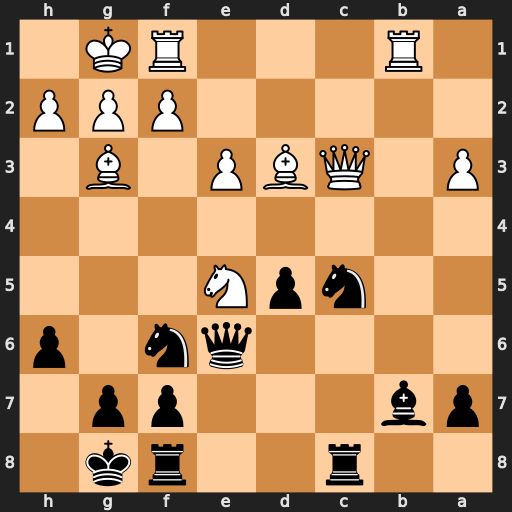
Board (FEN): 2r2rk1/pb3pp1/4qn1p/2npN3/8/P1QBP1B1/5PPP/1R3RK1
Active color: b
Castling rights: -
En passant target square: -
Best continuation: Nxd3 Qxd3 Ba6 Qd4 Bxf1